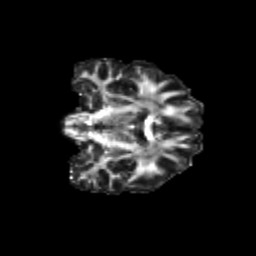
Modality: FA
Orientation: coronal
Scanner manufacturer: siemens
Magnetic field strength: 3 T
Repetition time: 9.2 s
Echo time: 0.084 s